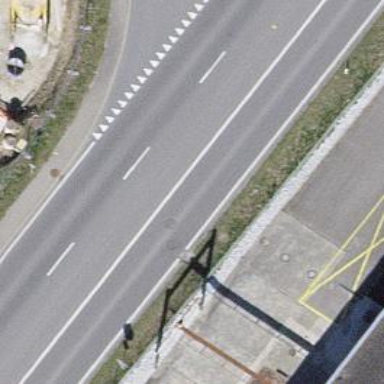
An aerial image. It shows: Primary road with asphalt surface.